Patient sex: F
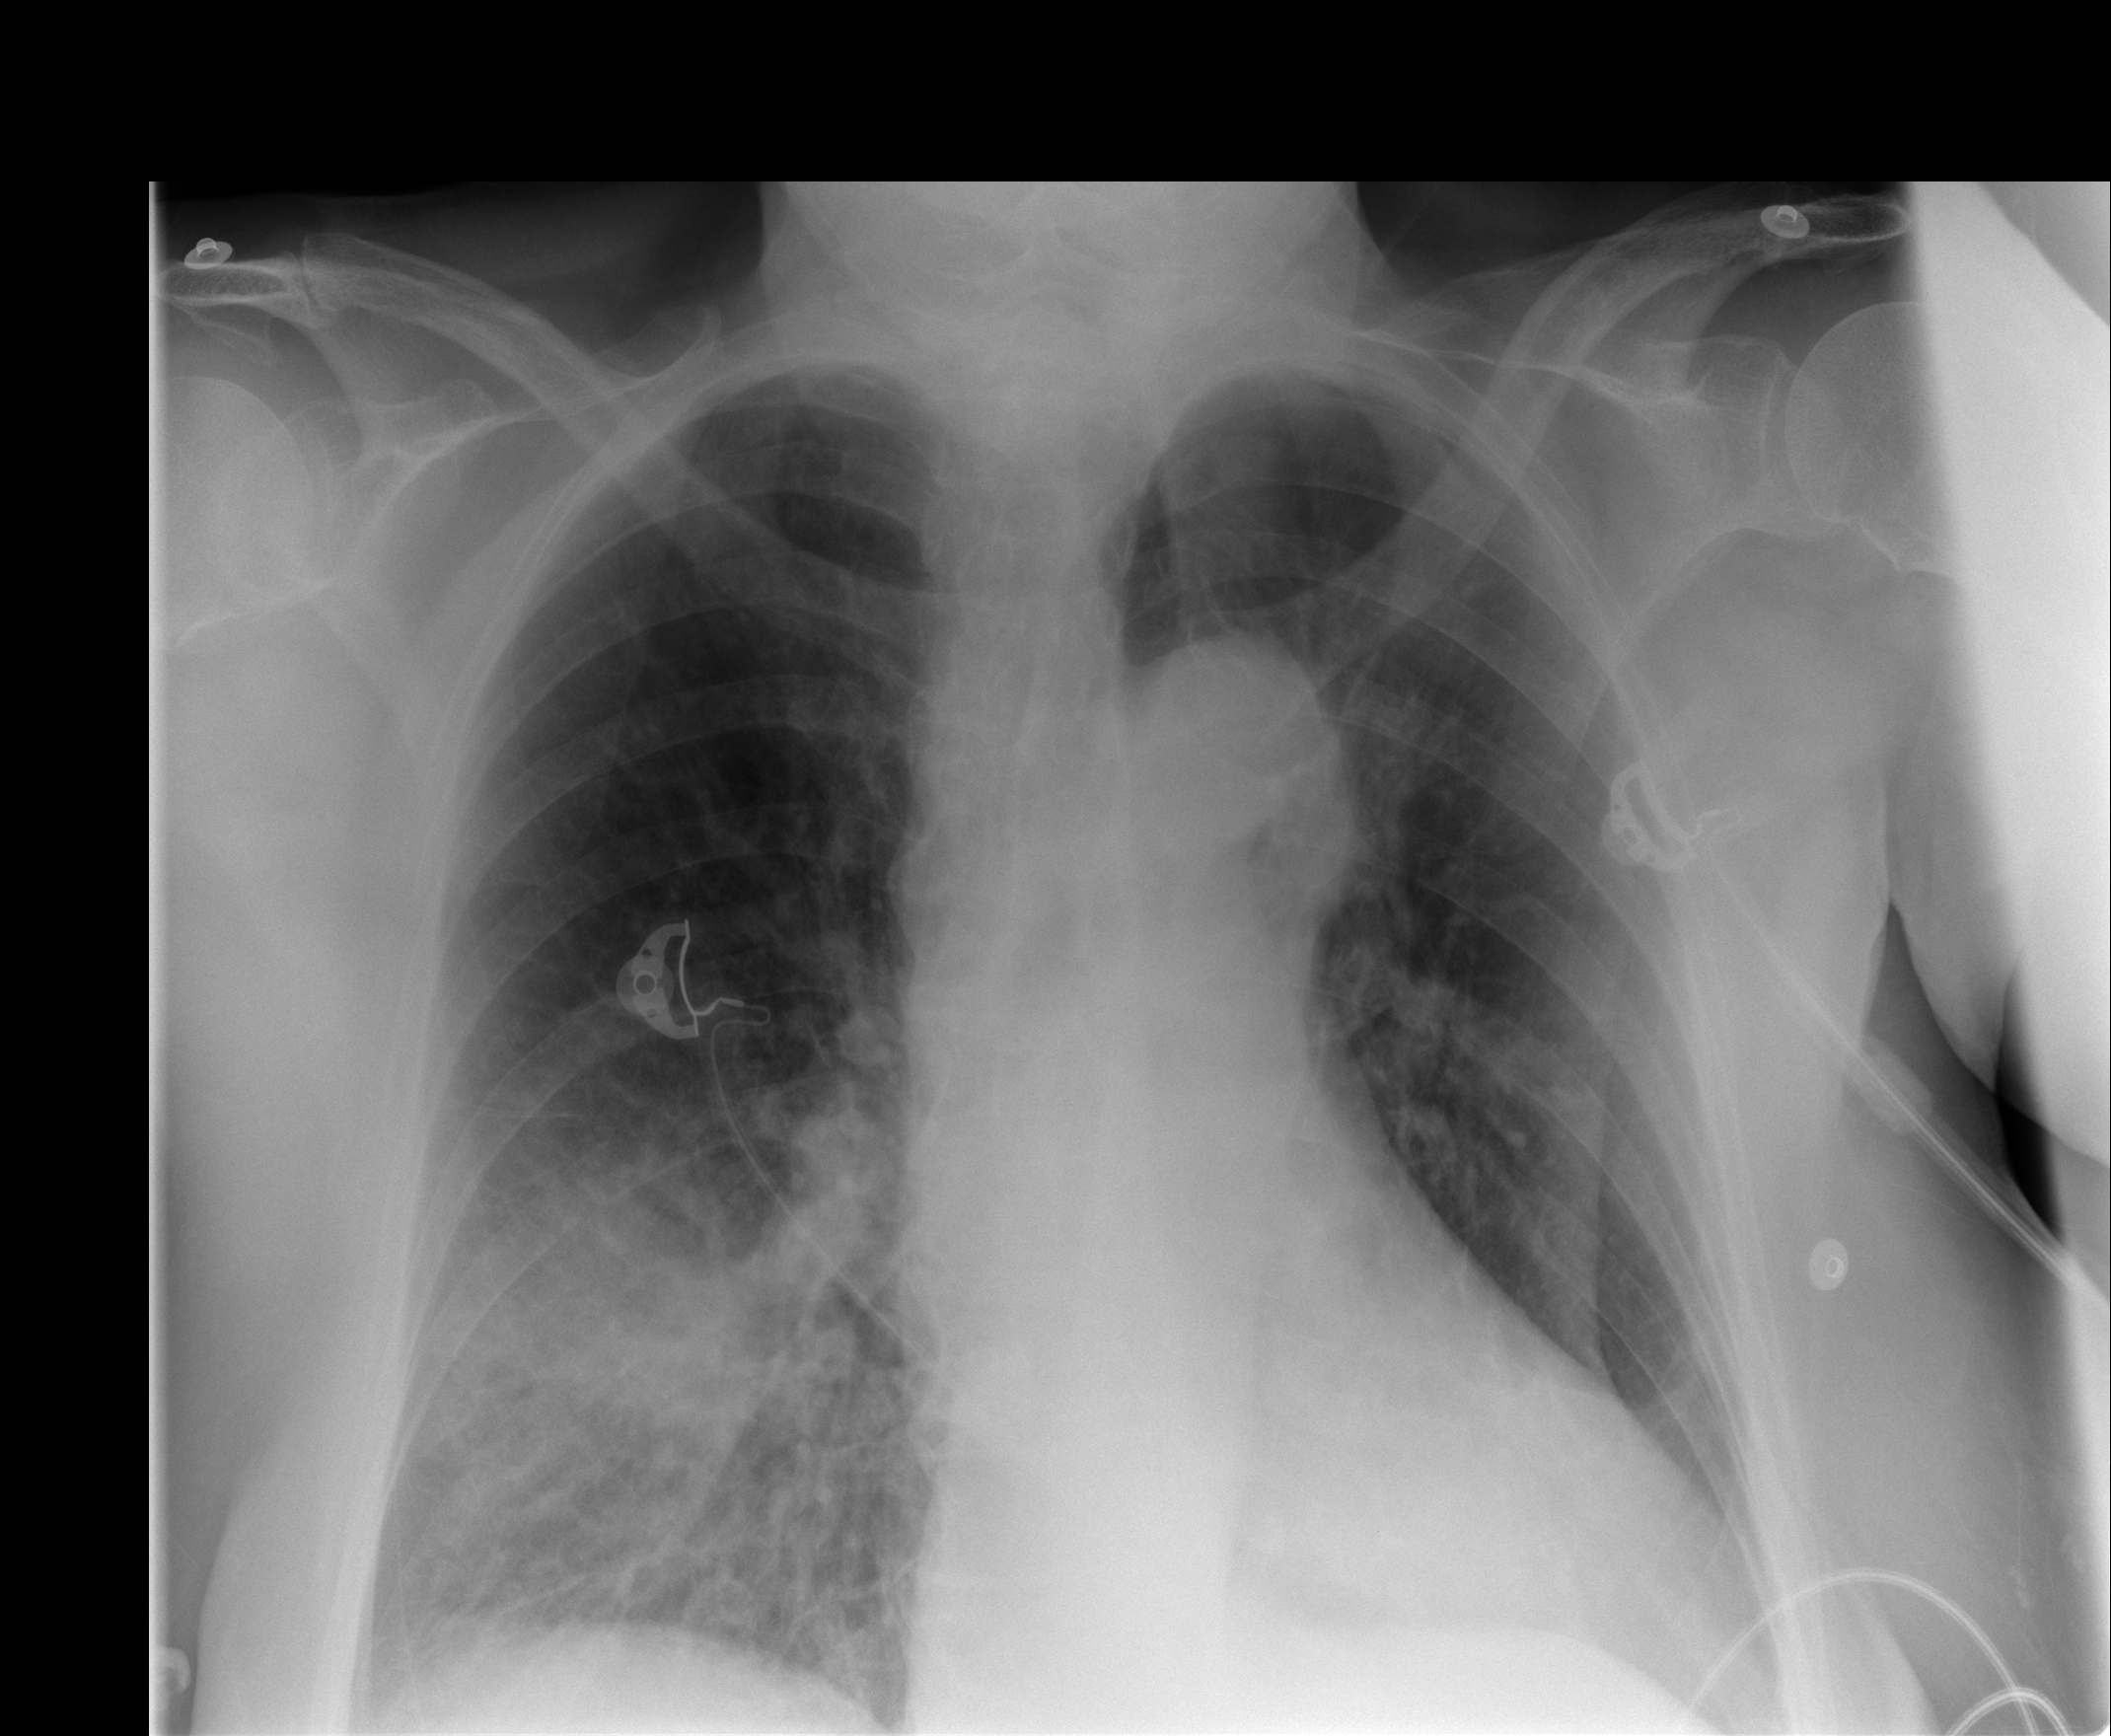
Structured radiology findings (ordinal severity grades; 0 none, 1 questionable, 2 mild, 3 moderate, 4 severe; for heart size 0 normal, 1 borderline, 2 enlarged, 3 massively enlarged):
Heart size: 0
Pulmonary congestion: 0
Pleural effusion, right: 0
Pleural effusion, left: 0
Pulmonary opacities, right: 2
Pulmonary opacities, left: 0
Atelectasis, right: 2
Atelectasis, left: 2